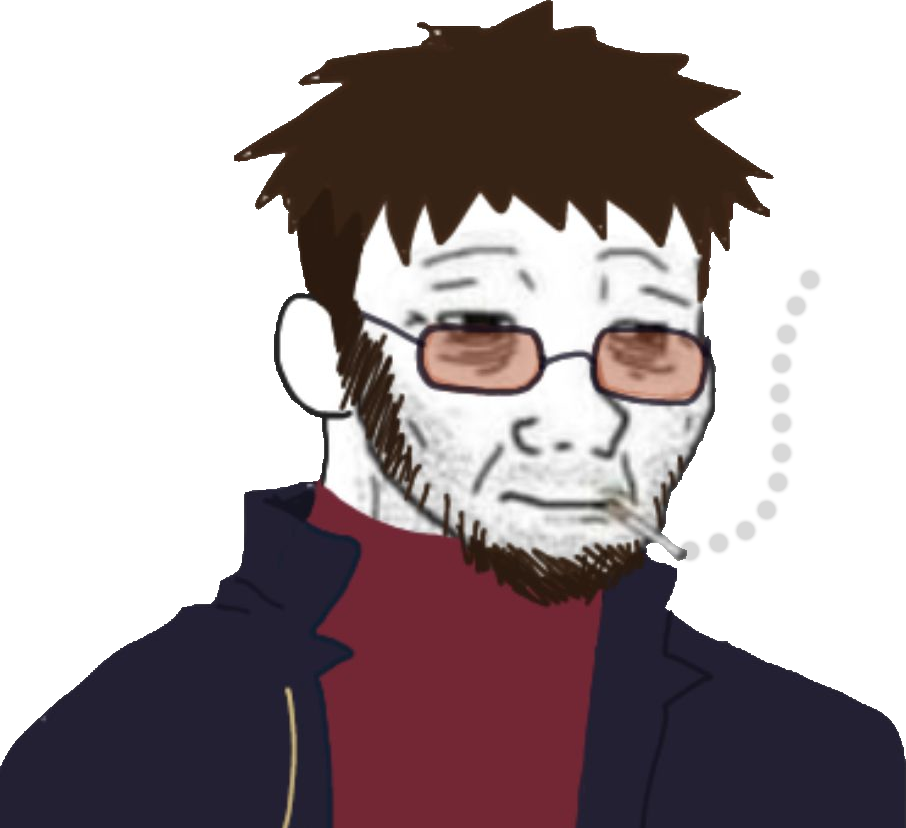
Label: 5_Doomer